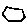
Label: hexagon